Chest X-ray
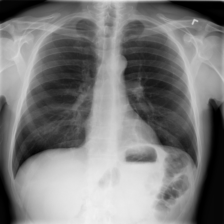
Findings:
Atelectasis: positive
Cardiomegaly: negative
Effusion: negative
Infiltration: positive
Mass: negative
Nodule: negative
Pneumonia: negative
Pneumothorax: negative
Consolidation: negative
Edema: negative
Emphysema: negative
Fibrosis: negative
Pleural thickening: negative
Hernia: negative